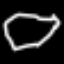
Label: octagon